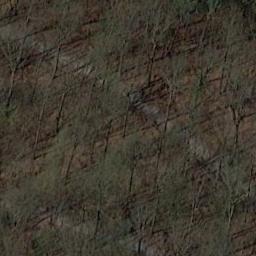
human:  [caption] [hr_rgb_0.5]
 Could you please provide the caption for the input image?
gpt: This is a dense forest .

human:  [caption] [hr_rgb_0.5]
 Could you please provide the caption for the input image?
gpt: The forest is on the bare land .

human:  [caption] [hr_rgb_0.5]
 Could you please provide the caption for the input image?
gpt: Many withered trees are in a forest .

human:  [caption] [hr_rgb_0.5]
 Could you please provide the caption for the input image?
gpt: The forest has some sparse green trees randomly arranged and a road goes through the forest .

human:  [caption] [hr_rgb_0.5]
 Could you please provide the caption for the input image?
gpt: A sparse forest with some withered trees .